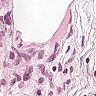
Metastatic tissue present: yes